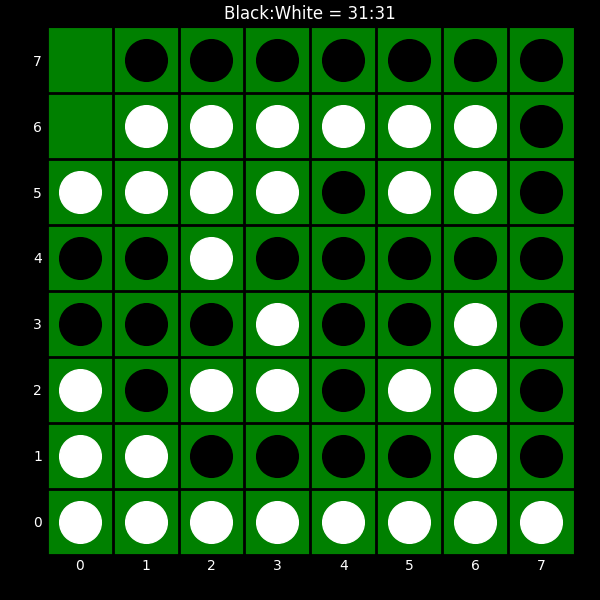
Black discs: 31
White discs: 31